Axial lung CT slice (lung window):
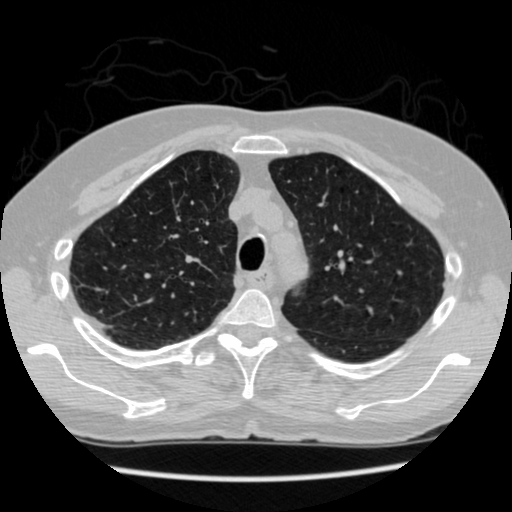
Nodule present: no